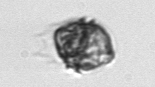
Label: Kryptoperidinium_triquetrum